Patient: sex F, age 57
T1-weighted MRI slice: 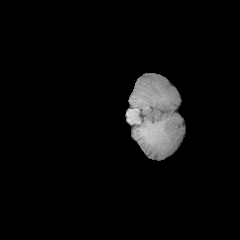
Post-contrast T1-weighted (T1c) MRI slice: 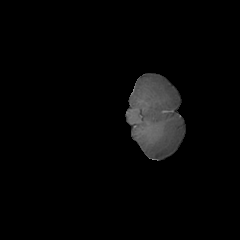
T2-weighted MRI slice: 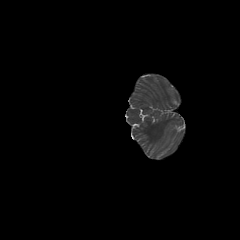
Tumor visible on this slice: no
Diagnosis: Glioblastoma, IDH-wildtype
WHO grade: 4